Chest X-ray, AP view. Patient: 40 years old, sex F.
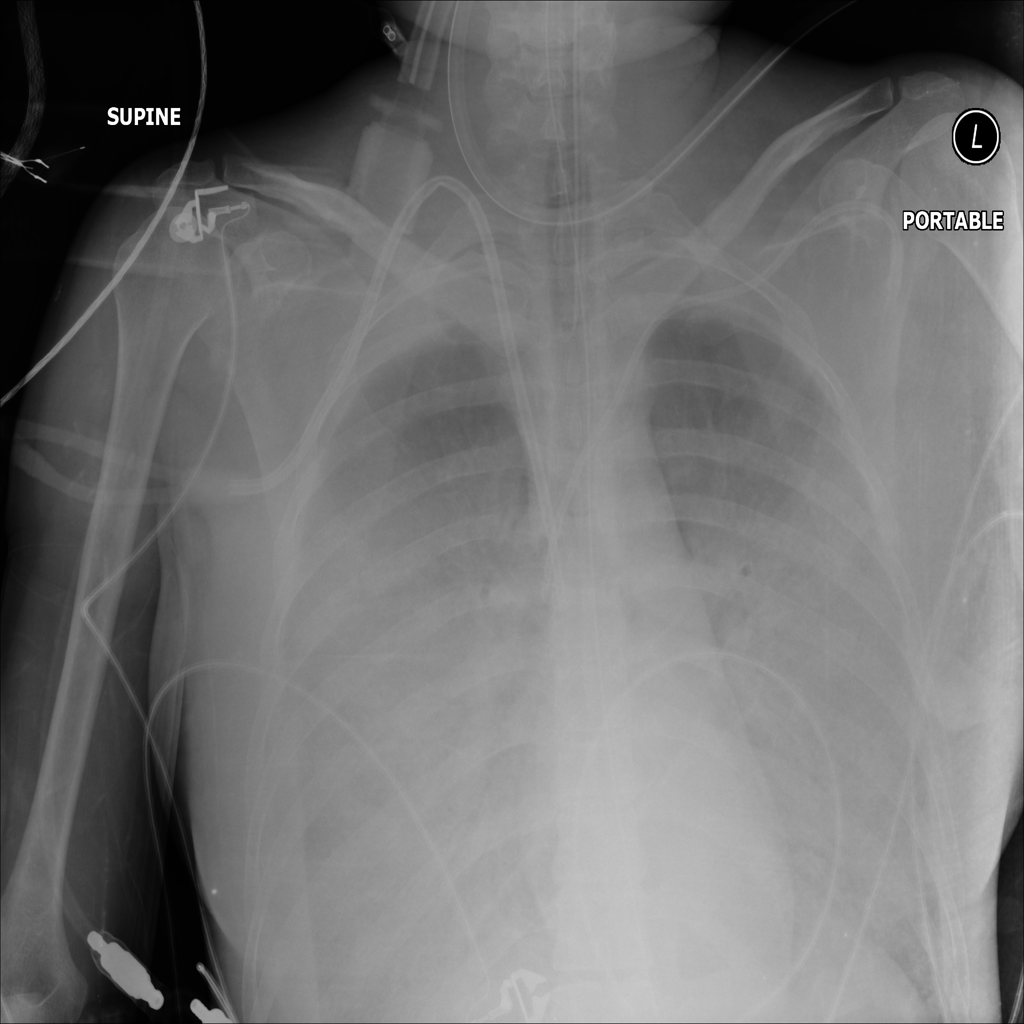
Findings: No Finding